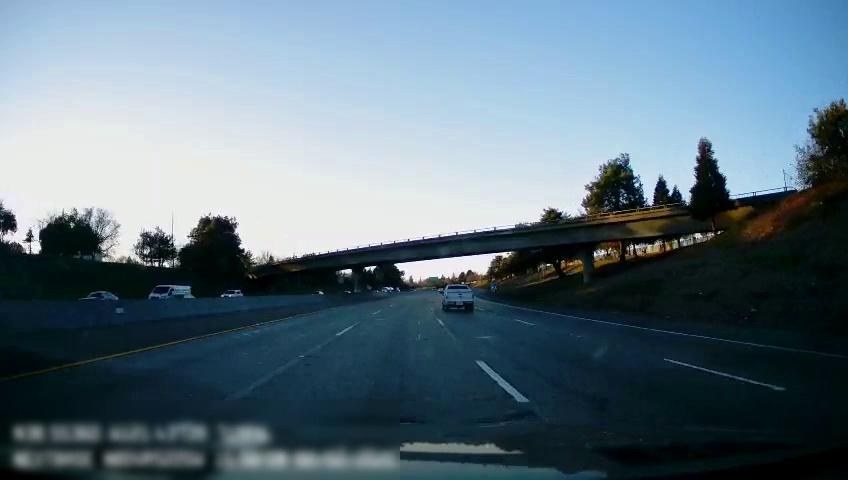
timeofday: Day
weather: Sunny
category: Drivable Space
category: Vehicles | Truck
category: Vehicles | Car
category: Vehicles | Van
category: Vehicles | Car
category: Vehicles | Car
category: Vehicles | Car
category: Lanes | Alternate Lane
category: Lanes | Current Lane
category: Lanes | Current Lane
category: Lanes | Alternate Lane
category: Lanes | Alternate Lane
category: Traffic | Signs